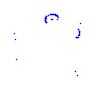
Particle: kaon